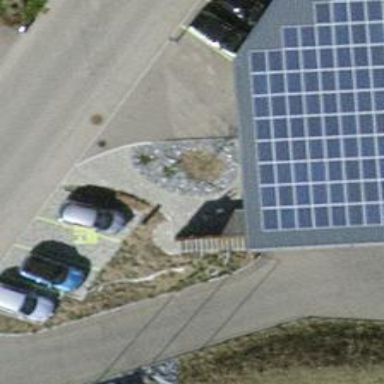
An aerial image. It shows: Charging station.